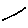
Label: line